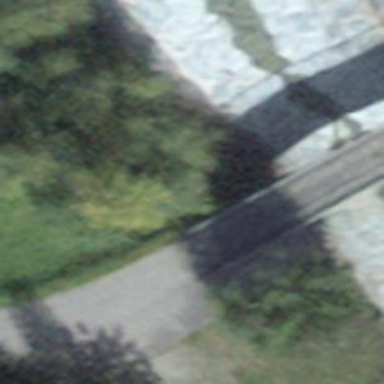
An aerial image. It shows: Unclassified road on concrete bridge with high-quality track surface.